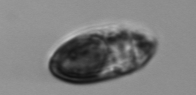
Label: Gyrodinium